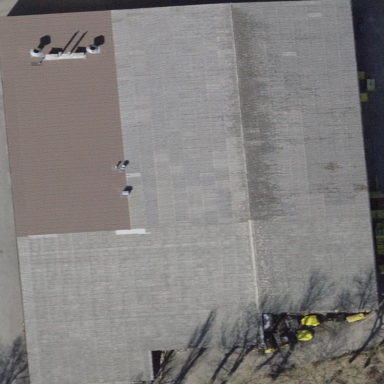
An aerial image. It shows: Commercial building.